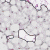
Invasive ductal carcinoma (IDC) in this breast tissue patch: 0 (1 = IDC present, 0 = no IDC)